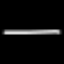
Label: line